Question: I've managed to load data and to save data. But cannot understand the error handling scheme needed.
When everything goes fine I receive the same object in that was sent but with an extra attribute '_saving' (false).
When something goes wrong, for instance try to store a string instead of a number, I'll get:
1. Bad request (error on the console, don't want that)
2. The response object (might be usefull to show an error)
3. "Uncaught (in promise)" error
### Example:
Code:
'''
this.save()
.then(function(result) {
console.log('ok1', result);
}).catch(function() {
console.log('errorHandler1');
});
'''
- -
I've been trying to use catch on promises, following this guidelines:
<URL>
but had no luck at all.
This should should work buy just changing 'p1.then' to 'thisObjectThatIWantToSave.save.then' but it didn't.
'''
p1.then(function(value) {
console.log(value); // "Success!"
throw 'oh, no!';
}).catch(function(e) {
console.log(e); // "oh, no!"
}).then(function(){
console.log('after a catch the chain is restored');
}, function () {
console.log('Not fired due to the catch');
});
'''
Again, it still stores the information when the data is correct, the problem I see is that I don't have the tools to decide when was the data correctly stored or not and to avoid triggering errors that can be correctly handled.
### I'm using
- -
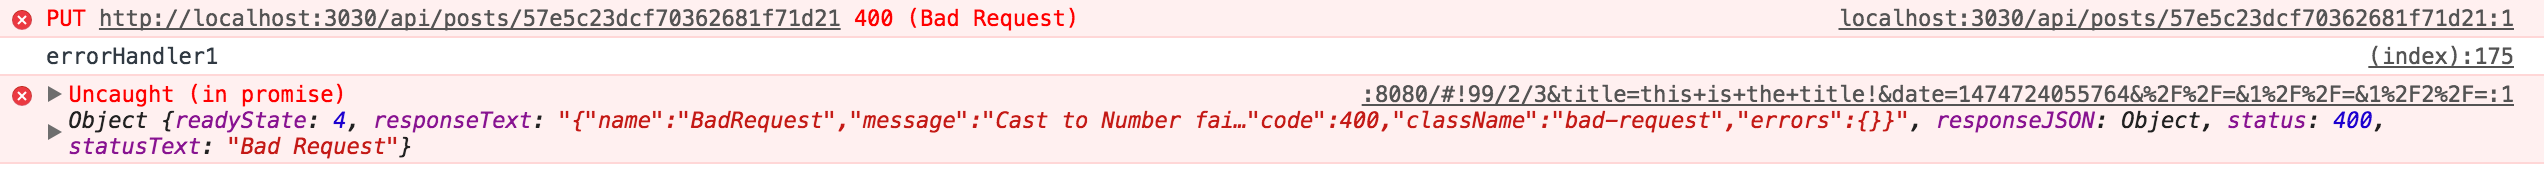
Answer: Regarding the error handling ...
> Bad request (error on the console, don't want that)
There's no way of preventing the error on the console. This is something chrome does.
> The response object (might be usefull to show an error)
You can read the 'reason' for the rejection in can-stache like '{{promise.reason}}'.
> "Uncaught (in promise)" error
I'm not sure why this is being thrown as clearly, your 'catch' is being hit. If you change it to:
'''
this.save()
.then(function(result) {
console.log('ok1', result);
},function() {
console.log('errorHandler1');
});
'''
Do you get the same behavior?